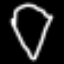
Label: diamond